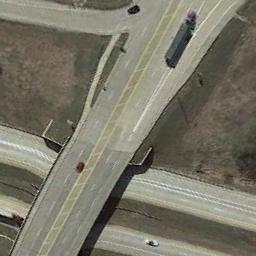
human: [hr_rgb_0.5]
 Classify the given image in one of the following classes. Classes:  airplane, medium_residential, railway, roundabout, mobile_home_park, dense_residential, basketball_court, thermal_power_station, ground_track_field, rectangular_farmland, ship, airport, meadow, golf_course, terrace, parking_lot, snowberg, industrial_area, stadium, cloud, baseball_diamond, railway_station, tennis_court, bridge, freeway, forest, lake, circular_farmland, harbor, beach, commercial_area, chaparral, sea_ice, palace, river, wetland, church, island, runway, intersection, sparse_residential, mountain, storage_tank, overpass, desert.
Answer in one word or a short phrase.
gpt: overpass